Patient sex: F
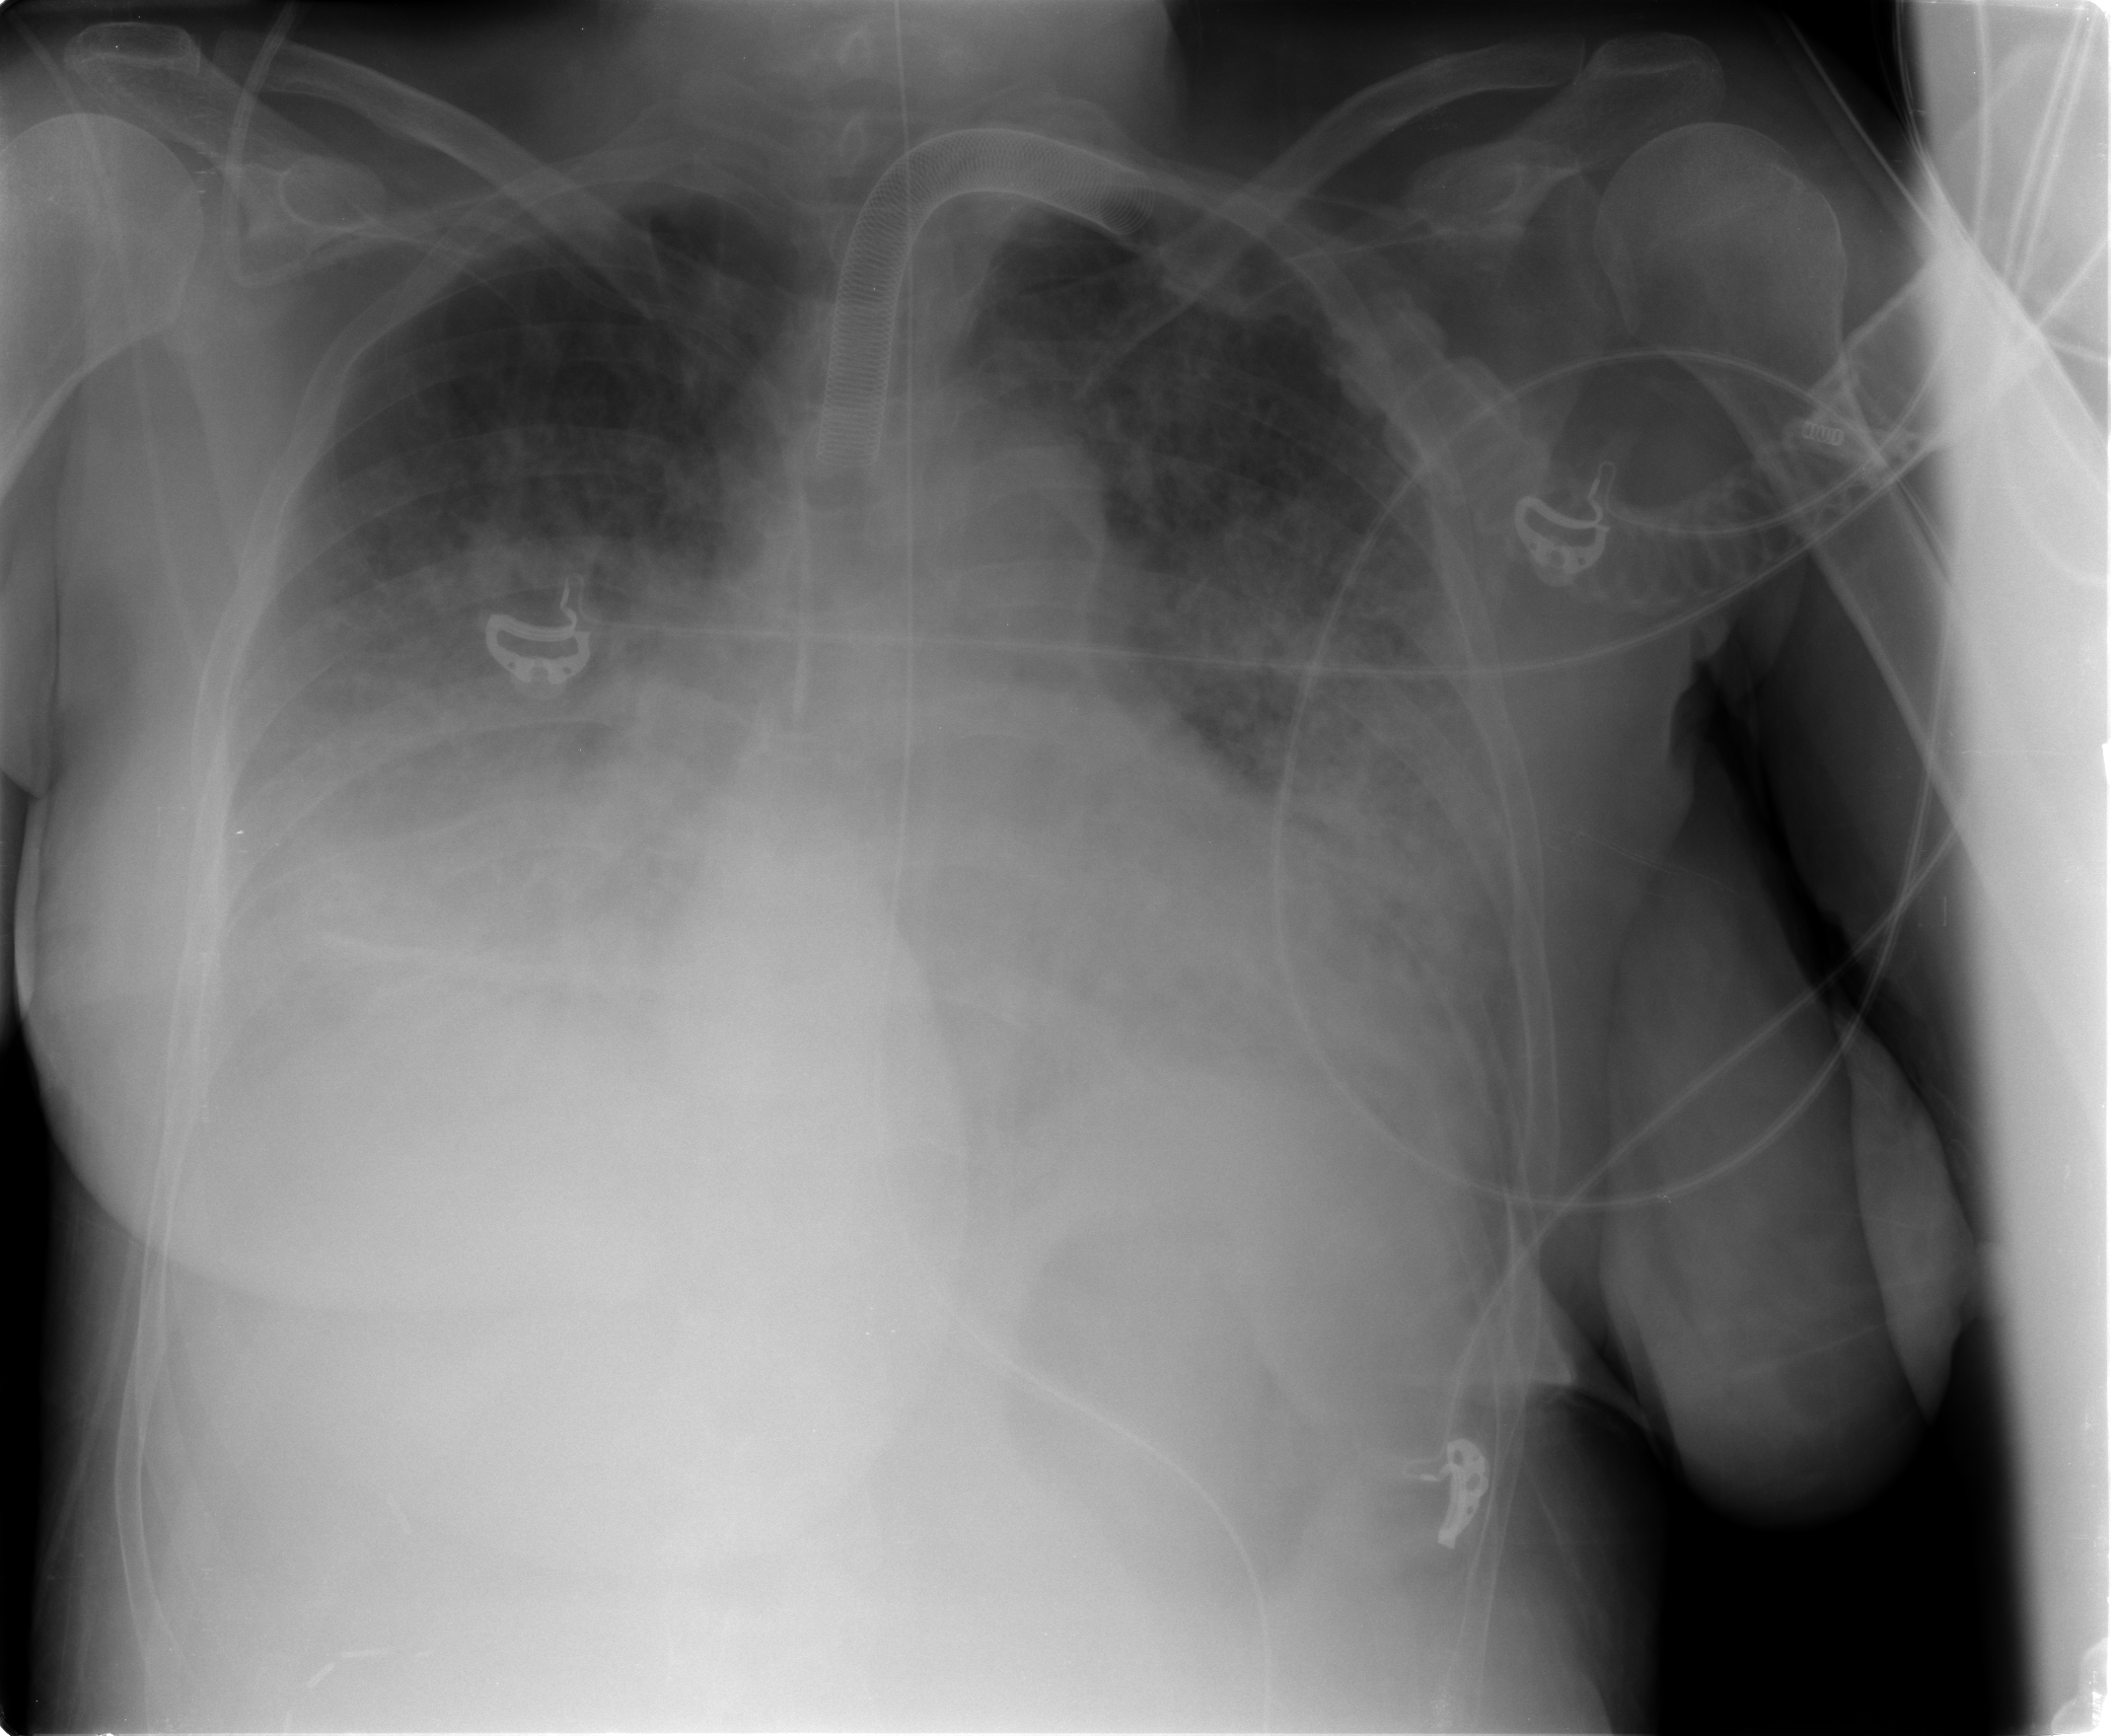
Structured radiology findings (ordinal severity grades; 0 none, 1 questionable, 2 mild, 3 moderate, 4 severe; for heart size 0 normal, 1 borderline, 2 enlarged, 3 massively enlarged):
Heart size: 1
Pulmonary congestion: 3
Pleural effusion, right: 3
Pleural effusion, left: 2
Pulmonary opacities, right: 2
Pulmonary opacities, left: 3
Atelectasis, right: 2
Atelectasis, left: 2